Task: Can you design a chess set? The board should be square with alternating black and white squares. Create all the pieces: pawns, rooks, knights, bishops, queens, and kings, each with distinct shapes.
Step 577:
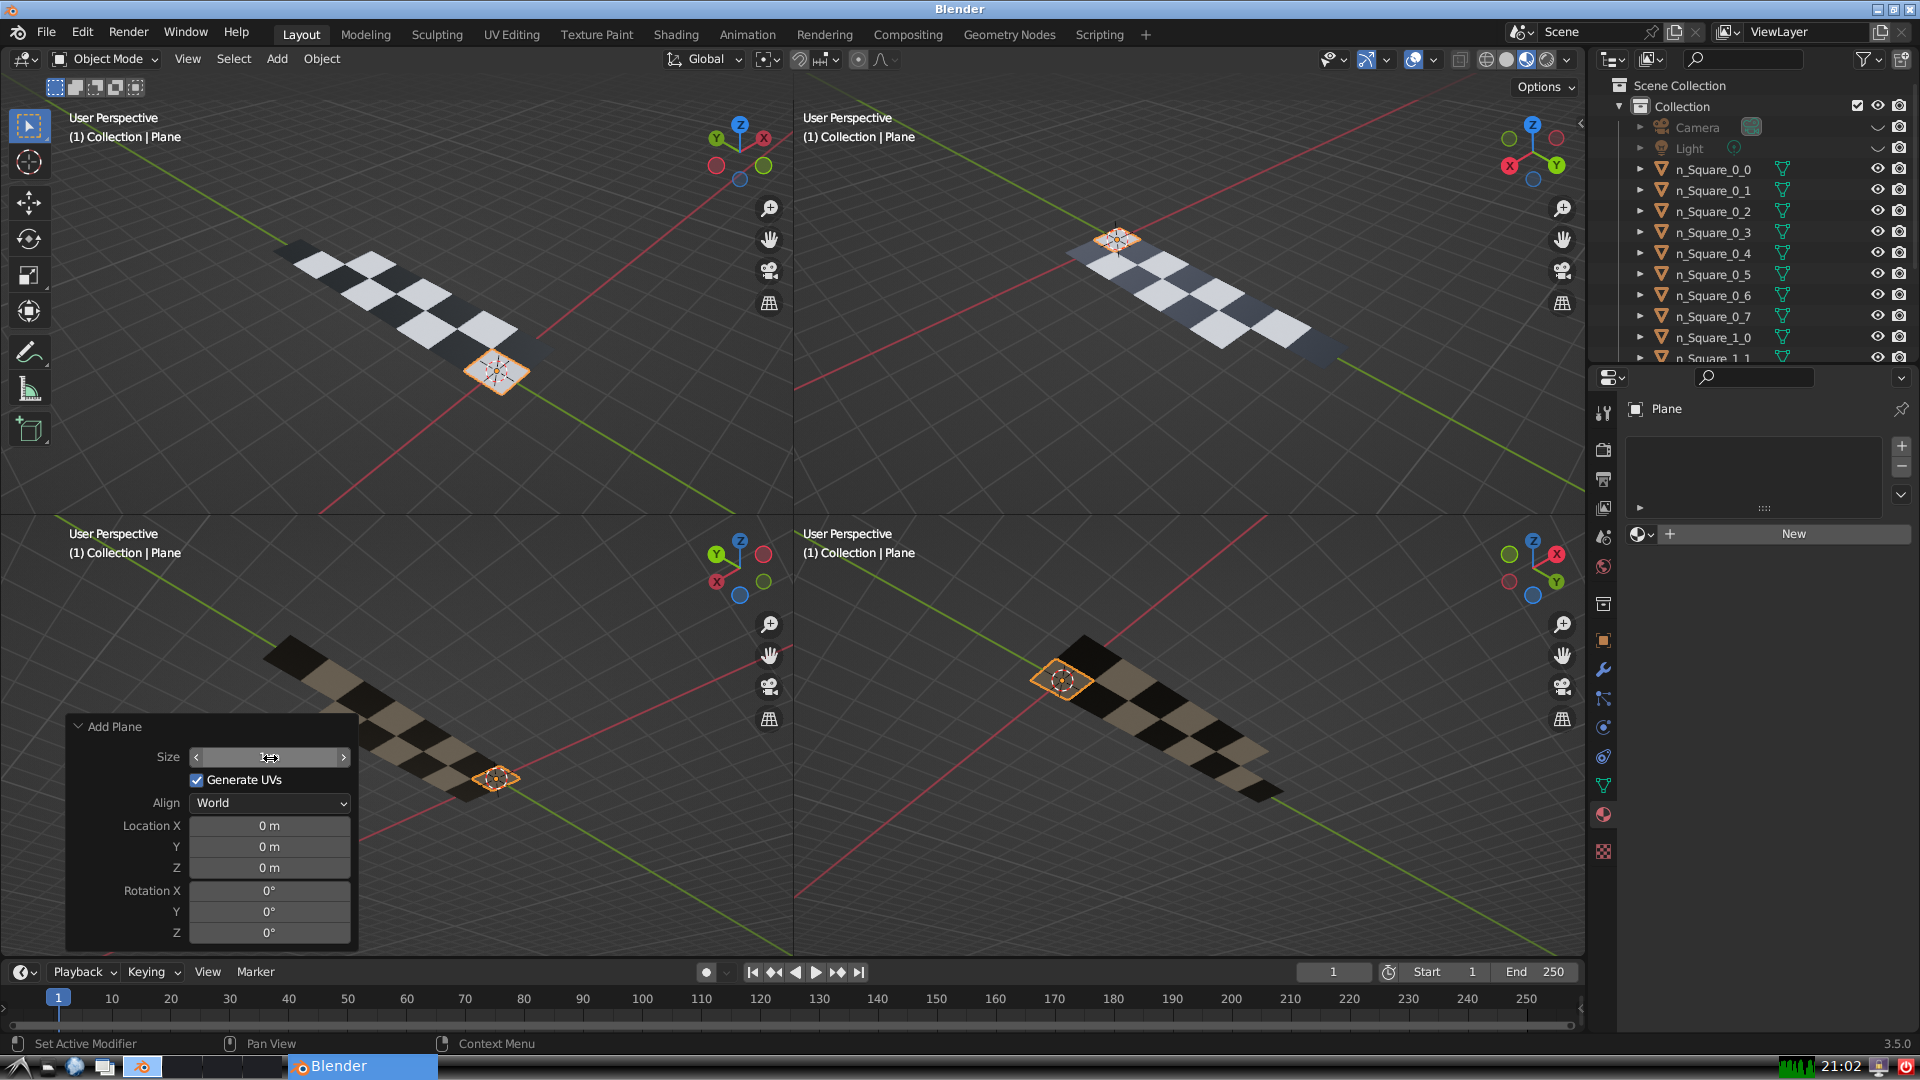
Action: click: no